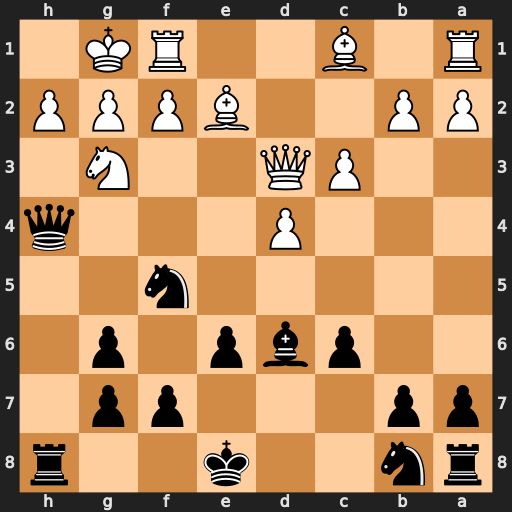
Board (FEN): rn2k2r/pp3pp1/2pbp1p1/5n2/3P3q/2PQ2N1/PP2BPPP/R1B2RK1
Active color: b
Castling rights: kq
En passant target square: -
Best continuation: Qxh2#